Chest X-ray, PA view. Patient: 60 years old, sex F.
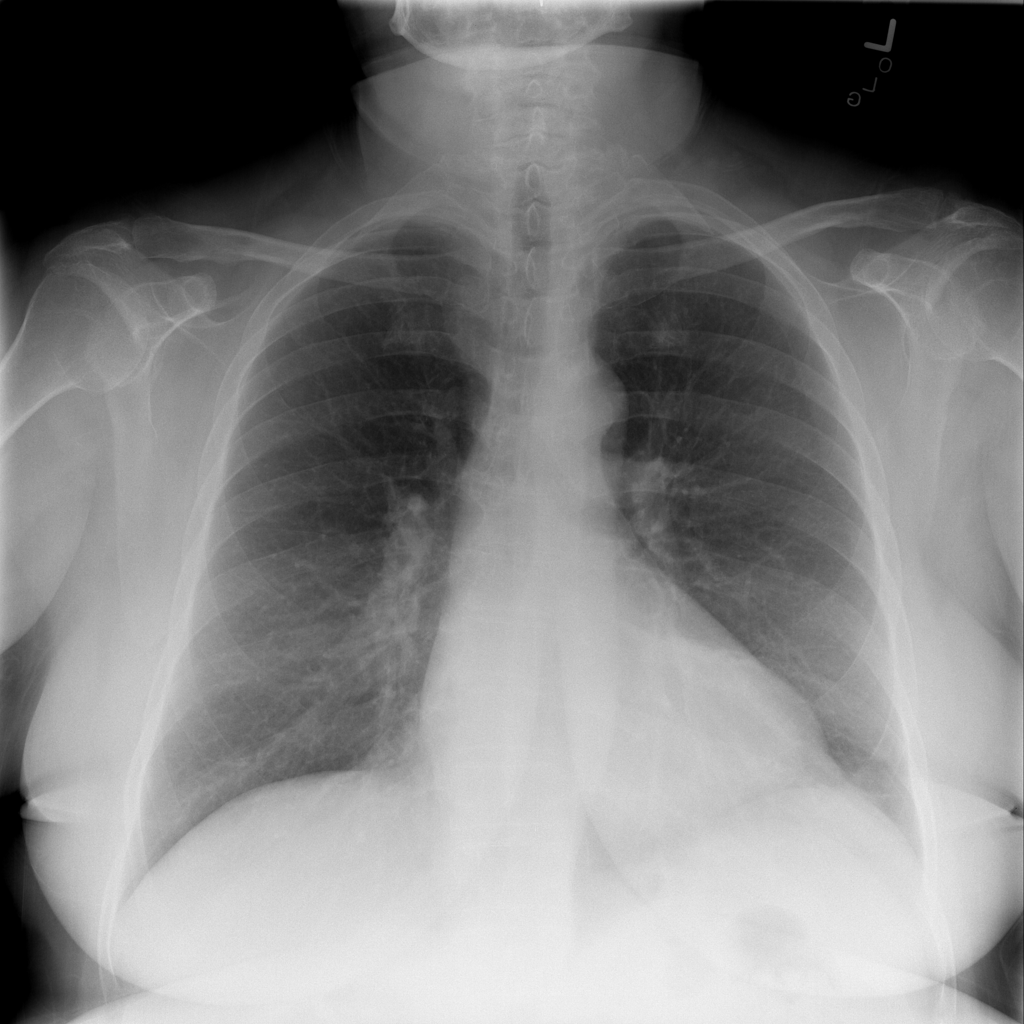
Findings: No Finding